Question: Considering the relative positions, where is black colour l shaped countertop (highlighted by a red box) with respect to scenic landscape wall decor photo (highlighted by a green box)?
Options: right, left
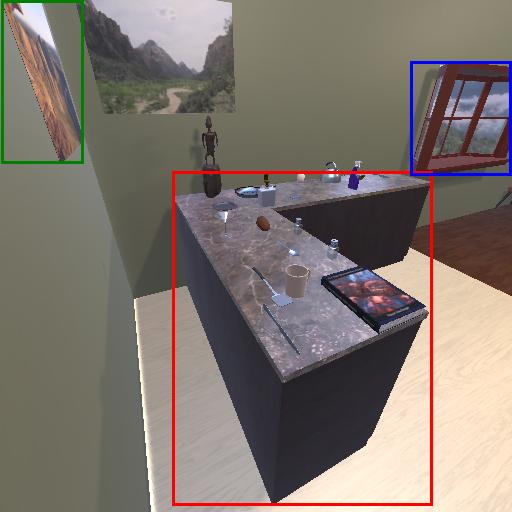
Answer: right